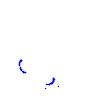
Particle: proton